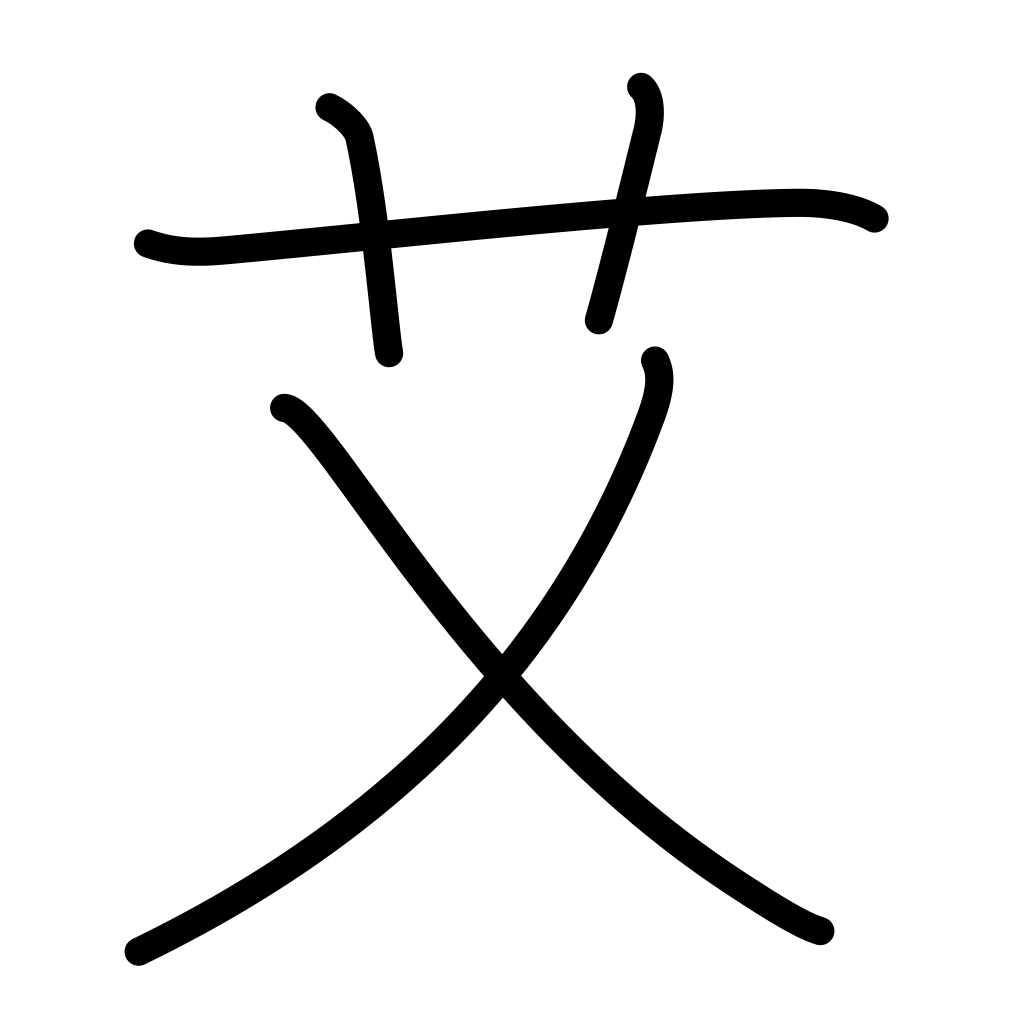
Meaning: moxa, sagebrush, wormwood, mugwort